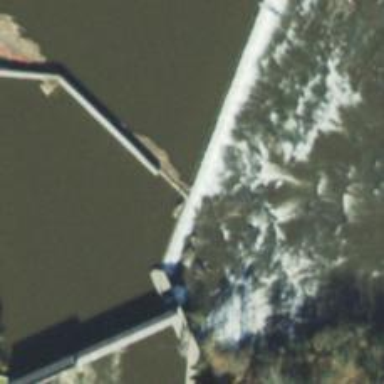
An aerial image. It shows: Weir along the waterway.